Interaction volume radius: 5 \u00c5
Interaction volume height: 30 \u00c5
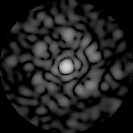
Disorder parameter: 0.7387